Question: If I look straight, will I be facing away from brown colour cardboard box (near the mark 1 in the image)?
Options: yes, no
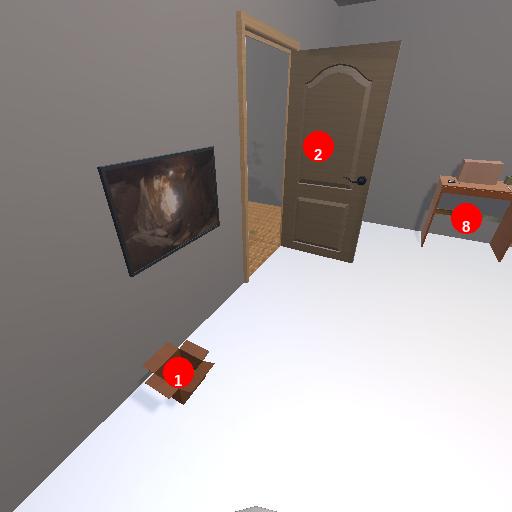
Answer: yes